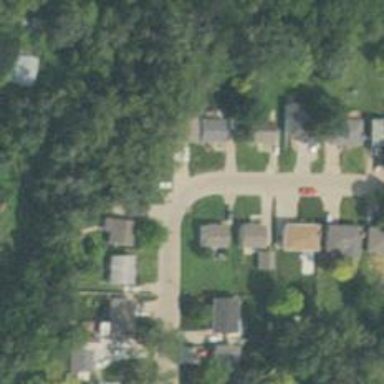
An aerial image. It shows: Residential road.